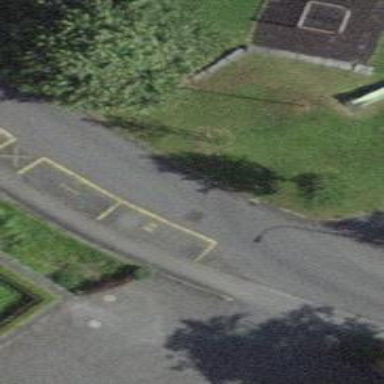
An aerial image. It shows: Parking lane designated for parking.